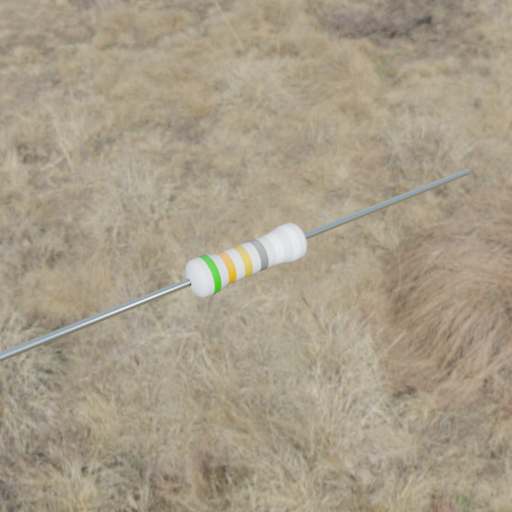
Resistor colour bands (in order): green, orange, gold, gray, white, white